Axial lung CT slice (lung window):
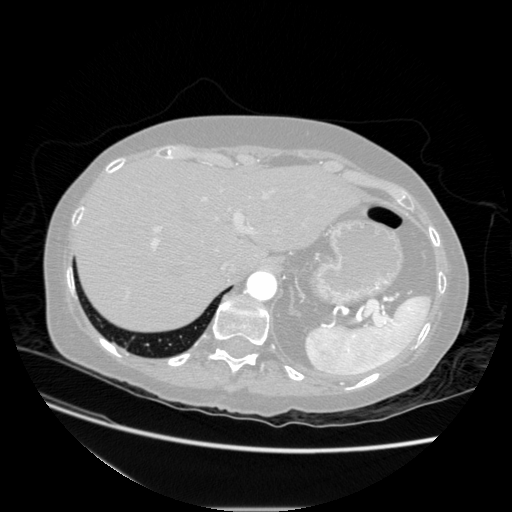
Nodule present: no